Question: I need to control a flow that over time will go down to zero. From Matlab I have constructed a x and y graph where x is time and y is the Q-flow(Heat). What kind of controller could I use for this? I have looked at Ramp or firstorder.
From the picture the red circle is where I want to connect the controller.

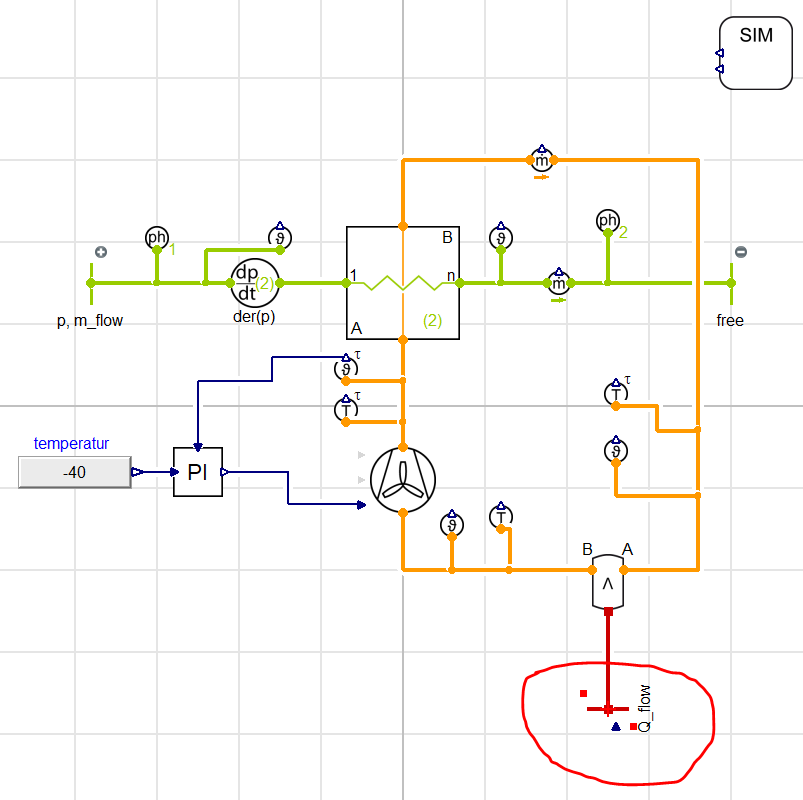
Answer: 'Modelica.Blocks.Sources.TimeTable' and 'Modelica.Blocks.Sources.CombiTimeTable' should do the trick. You might even be able to copy-paste your x-y array from matlab.
(Personal advice: pay attention to the documentation; only considering the icon, I messed up sometimes the vector index I wanted to connect as the output)